Question: I'm trying to upload several user photos to parse.com and associate them with a user object. I'm using the javascript sdk <URL>
I'm able to successfully save the photo as a file object. But when I try to build an array column in the user object/table the sdk errors out.
I get the error 'JSON.stringify cannot serialize cyclic structures.' upon saving the user object.
'''
// uploads photo to rest api given local file_uri
$scope.addPhoto = function() {
var file = new Parse.File("profile-image.jpeg", { base64: $scope.imageData });
file.save().then(function(res) {
console.log('success', res);
var array = ['foo', file];
$scope.user.set('photos', array);
$scope.user.save();
}, function(error) {
console.log('error', error);
});
};
'''
This error arises when the object being serialized holds references to itself. My question then is - Is there a way to associate all user image files with a user object on parse.com? Ideally as an array column because I know there will never be more than 5 profile images per user.
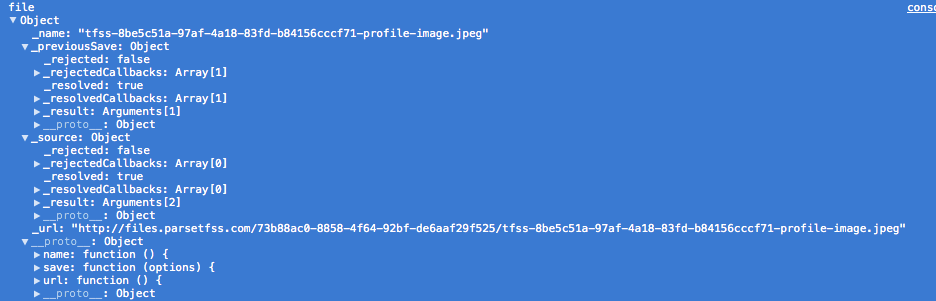
Answer: PictureHolder.Class
'''
{"photos":["url": $parseFile1, "url":$parseFile2, "url":$parseFile3...]}
'''
_User contains the following pointer column.
{"linkPhotos":{"__type":"Pointer","className":"PictureHolder","objectId":$ID_Pointed_TO}}
flat query on _User table just add following to the Query.parms...
'''
include=linkPhotos
'''
that will inline into the Json response, the full, linked row from the 2nd table.